Field crop: maize
Growth stage: 2
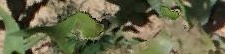
Species: maize